Question: I have came across difficult (for me) Java interview question on finalize method. Suppose you have given finalize method as shown below:
'''
public void finalize()
{
a.b = this;
}
'''
Now the following object scenario is given.

How would you solve this problem? If A was not referring to B then this problem could be easier as GC will run, it will collect B and call finalize for B but here A is referring B so its difficult. How finalize will work in this scenario?
Any ideas? Thanks in advance
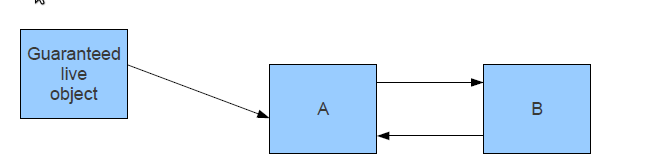
Answer: The easiest way to think of Java finalization is to consider it an extra 'bit' of state that every object with a finalizer has. When a new object is created, this bit is set to false. When the garbage collector finds that an object with a finalizer is unreachable, it checks this bit and only reclaims the object if it is true -- if it is false it instead runs the finalizer and sets the bit to true. Once set, there's no way for the bit to ever be cleared, so in any later time the garbage collector runs, if it's unreachable, it will be collected.